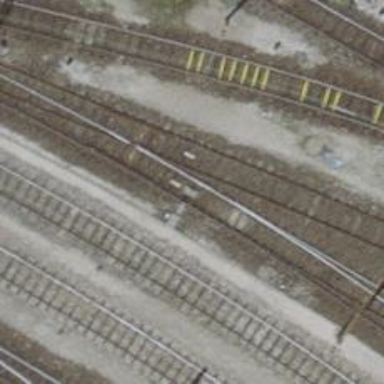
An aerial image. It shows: Railway switch.